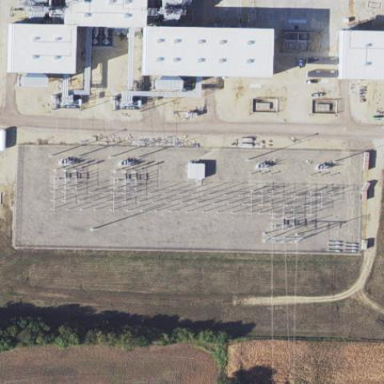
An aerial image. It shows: Power substation surrounded by fence.